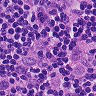
Metastatic tissue present: yes